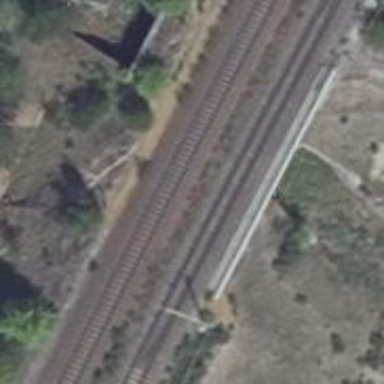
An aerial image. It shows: Bridge over railway with electrified contact lines.